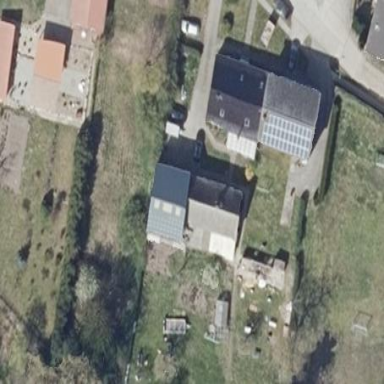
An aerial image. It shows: Building with gabled roof oriented along its length.